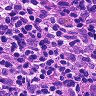
Metastatic tissue present: no